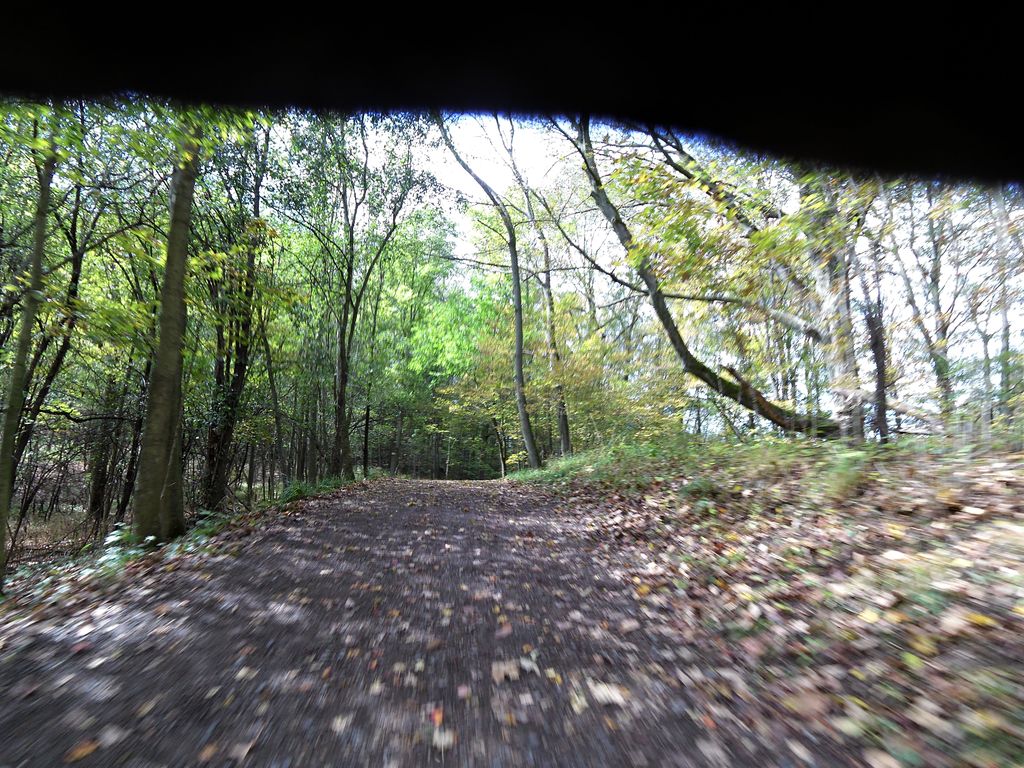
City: hamilton